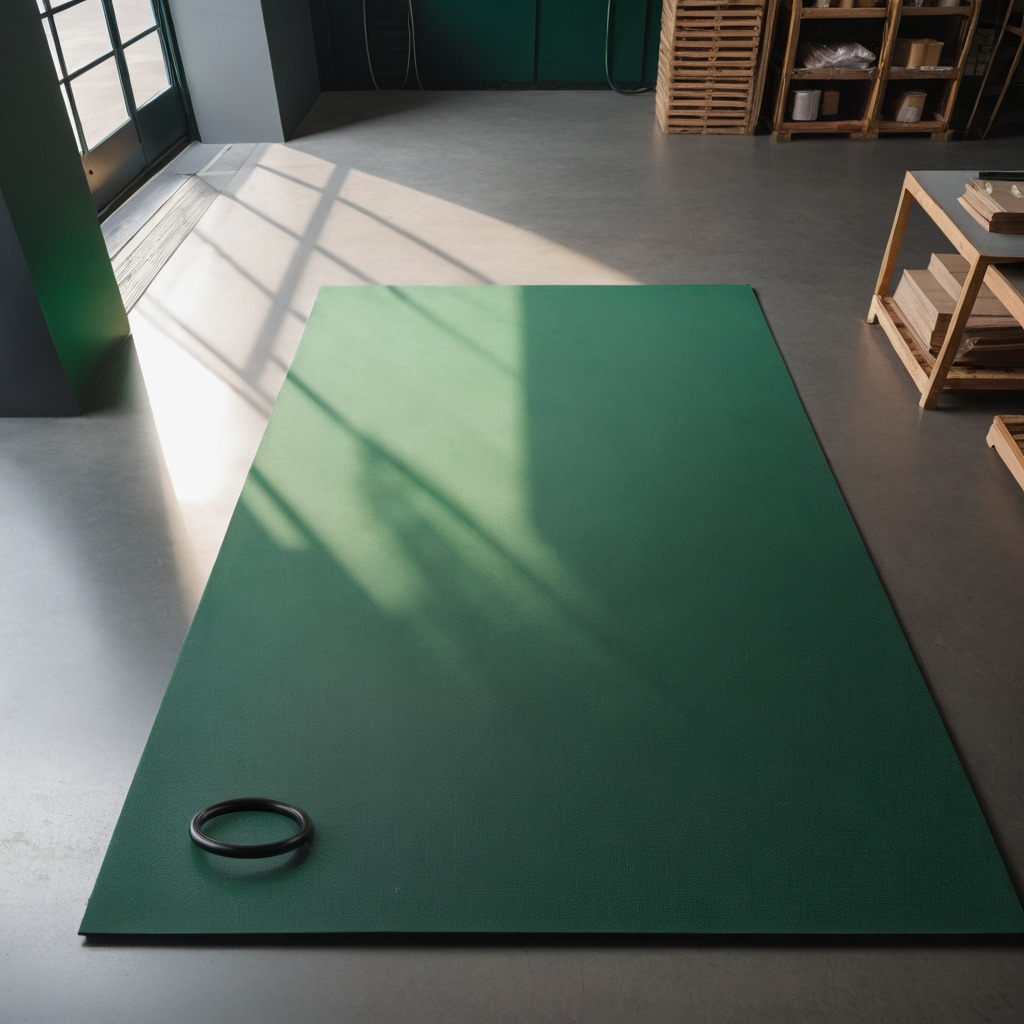
A rubber O-ring lies on a clean granite tabletop covered with a green rubber mat inside a workshop under bright overhead lighting crisp shadows high clarity worn but beneath the mat.